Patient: sex M, age 78
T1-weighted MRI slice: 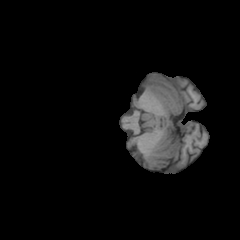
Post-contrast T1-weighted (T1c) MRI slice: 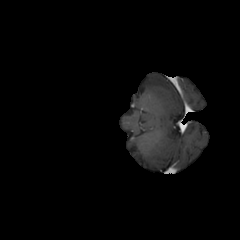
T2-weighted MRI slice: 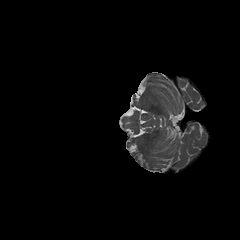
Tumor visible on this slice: no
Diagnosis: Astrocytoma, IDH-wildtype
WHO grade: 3